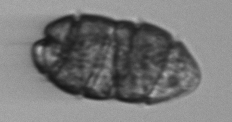
Label: Margalefidinium